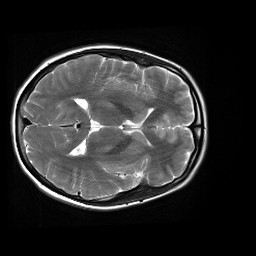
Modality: T2w
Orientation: axial
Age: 20
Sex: female
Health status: healthy
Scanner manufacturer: siemens
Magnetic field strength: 3 T
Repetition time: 4.01 s
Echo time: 0.116 s